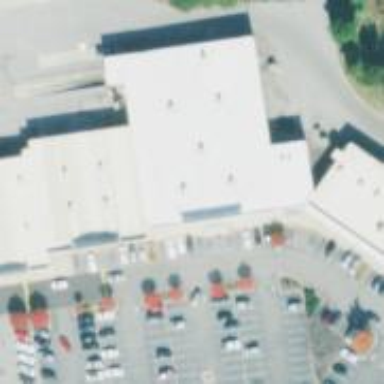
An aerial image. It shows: Building.